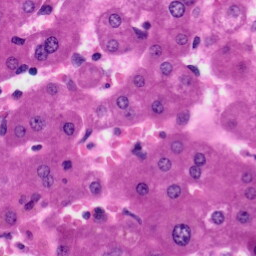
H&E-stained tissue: Liver